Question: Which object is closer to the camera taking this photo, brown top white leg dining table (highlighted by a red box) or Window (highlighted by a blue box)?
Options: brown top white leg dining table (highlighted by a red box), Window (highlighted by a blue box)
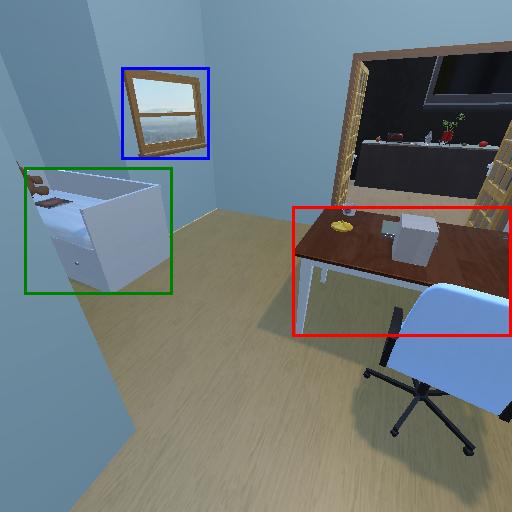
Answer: brown top white leg dining table (highlighted by a red box)